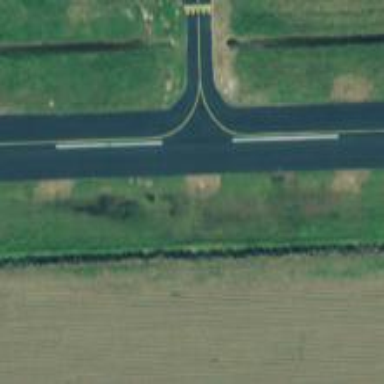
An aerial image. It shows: Runway surface made of asphalt at airport.